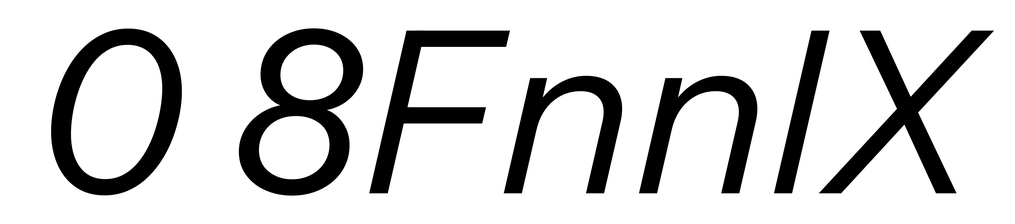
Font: InstrumentSans-Italic_Italic